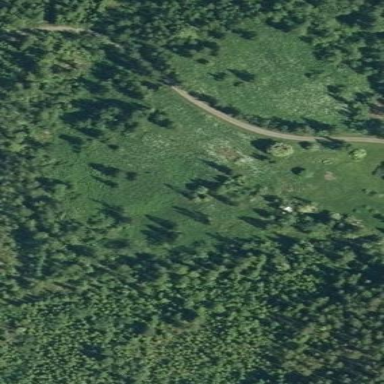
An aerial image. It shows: Beautiful meadow.